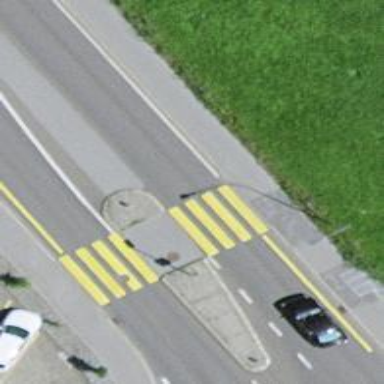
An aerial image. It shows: Marked pedestrian crossing with zebra designation and central island.